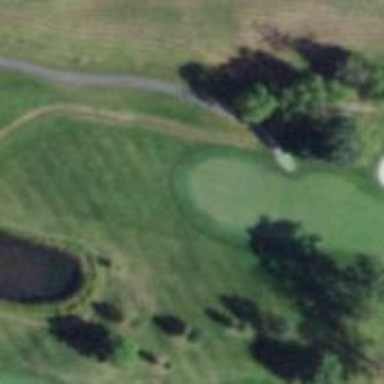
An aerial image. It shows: Golf hole.